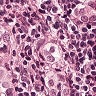
Metastatic tissue present: yes